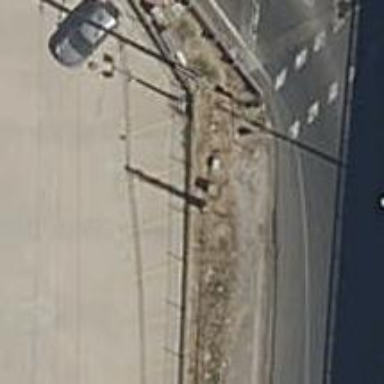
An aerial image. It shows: Power pole.